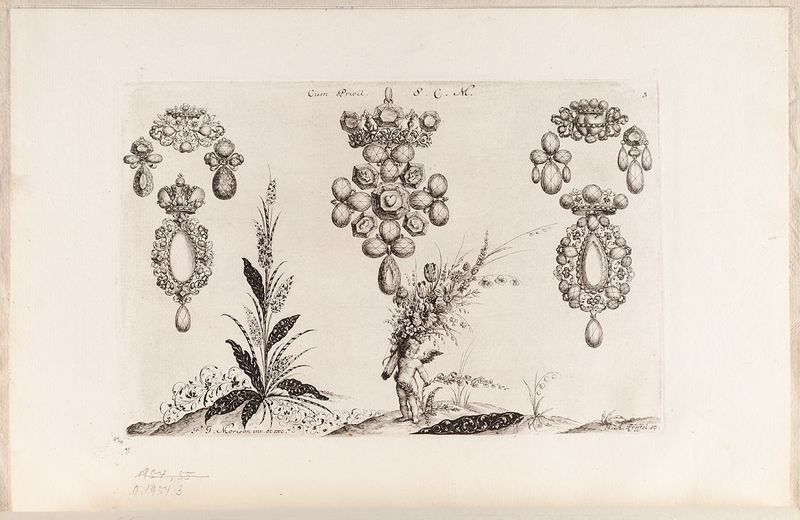
Titel: Anhänger
Künstler: Friedrich Jakob Morisson
Standort: Hamburg
Institution: Museum für Kunst und Gewerbe Hamburg
Schlagwörter: blumen, schmuck, obst, muster, oval, gemüse, papier, grafik, graphik, ornamente, fotografie, photographie, druckgraphik, druckgrafik, stich, schwarzweiß, gebinde, putten, kupferstich, amoretten, arabeske, wasserzeichen, halbedelsteine, schnittblumen, rankenwerk, rankenornament, juwelen, reproduktionen, druckerzeugnisse, blüte, blumenstrauß, ornamentstich, vorlageblätter, schwarzornament